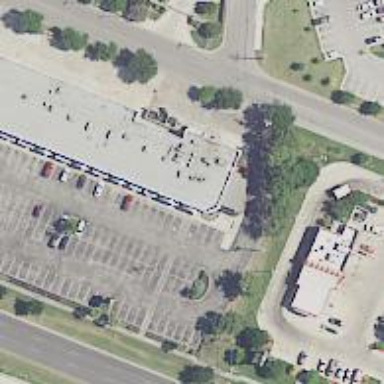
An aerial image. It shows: Post office.